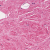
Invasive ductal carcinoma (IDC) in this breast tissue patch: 0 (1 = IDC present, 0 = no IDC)